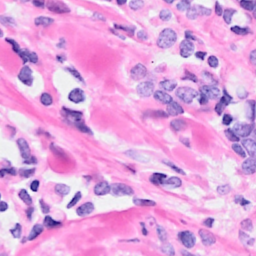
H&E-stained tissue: Breast